Question: I am trying to add a chart to the screen, that also has some more data, like this:

However, the chart library I am using (<URL> currently, sends the chart info as an intent to an
activity that starts in a new screen. Is there a library that displays chart as a child of a layout(eg. LinearLayout)?
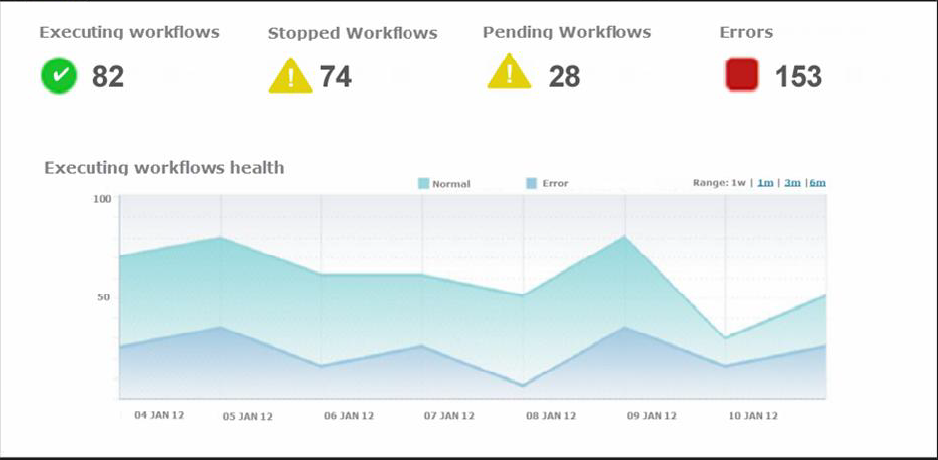
Answer: <URL> tutorial.